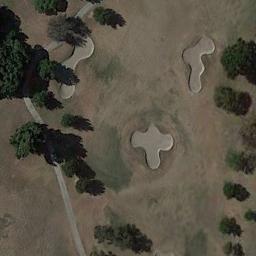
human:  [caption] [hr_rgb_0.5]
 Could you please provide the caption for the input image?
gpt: There are several bunkers and a path on a large lawn on the golf course and many trees .

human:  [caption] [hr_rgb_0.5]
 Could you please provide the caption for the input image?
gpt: The golf course has some fairways, Barrier trees and three sandpits and a road goes through the golf course .

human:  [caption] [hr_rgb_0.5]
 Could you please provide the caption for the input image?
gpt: Many trees are near the golf course .

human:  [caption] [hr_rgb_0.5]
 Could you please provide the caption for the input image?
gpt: There are three large bunkers and two paths .

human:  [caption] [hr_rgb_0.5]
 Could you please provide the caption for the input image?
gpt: There are three bunkers and bare lawns on the golf course .